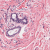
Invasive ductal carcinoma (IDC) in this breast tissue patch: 0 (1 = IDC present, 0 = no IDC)